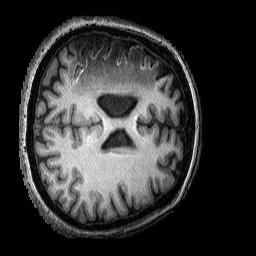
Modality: T1w
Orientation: axial
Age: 59
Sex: female
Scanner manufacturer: siemens
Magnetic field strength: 3 T
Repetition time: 2.25 s
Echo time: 0.00452 s